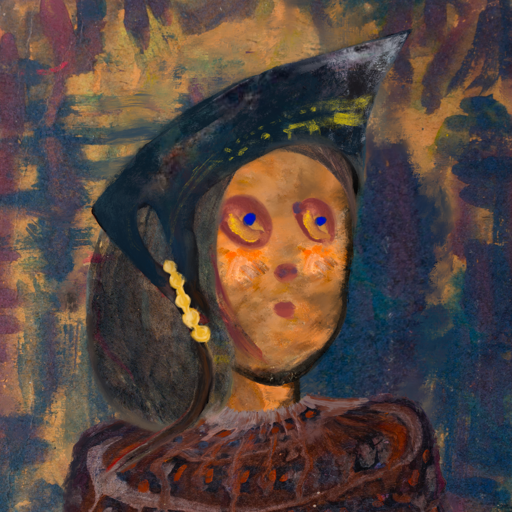
Background: InTheSun, Head And Neck Side: Gypsy_Queen, Face Side: Mother_And_Son_Son, Bust: Hypocrite, Hair Side: Gypsy_Mother, Head Accessory: Irani, Second Necklace: Blank, Necklace: Blank, Baby: Blank